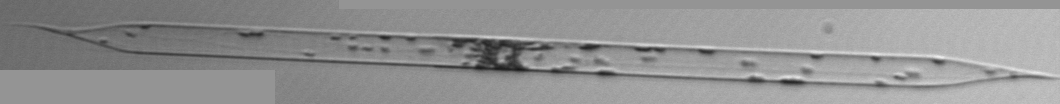
Label: Rhizosolenia